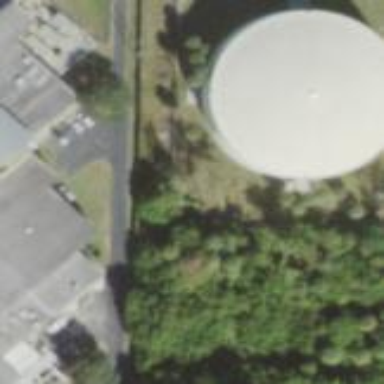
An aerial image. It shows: Storage tank with man-made structure.